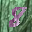
Label: 8